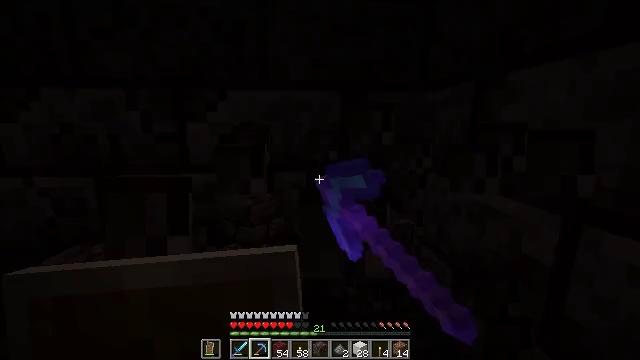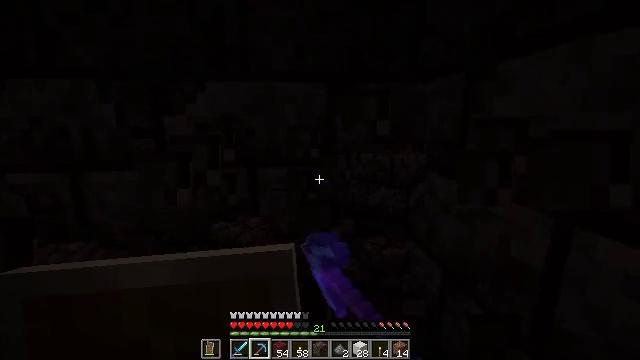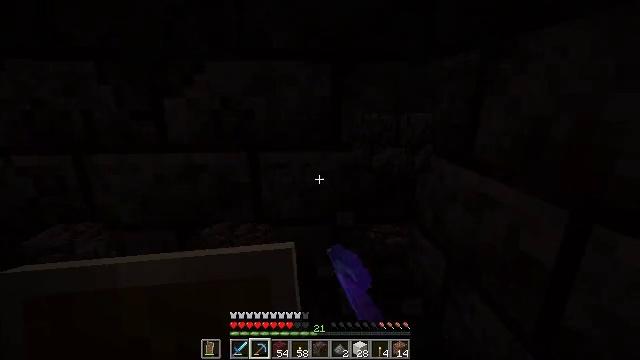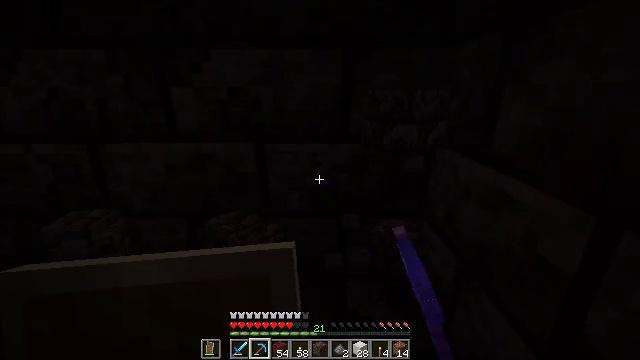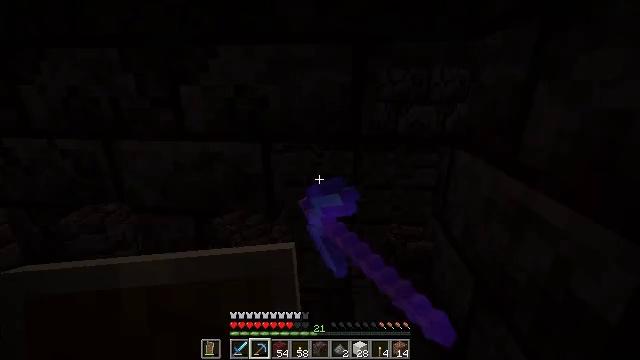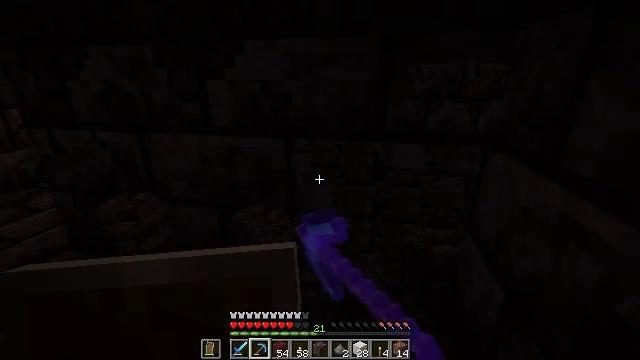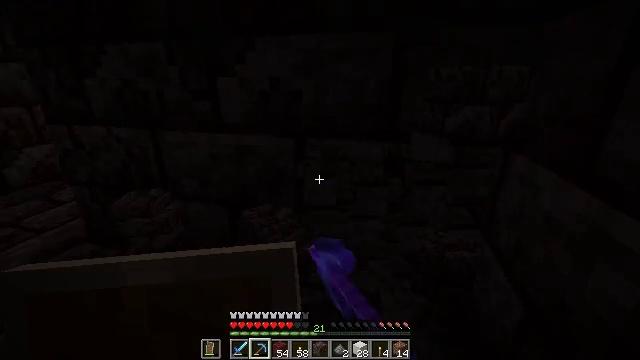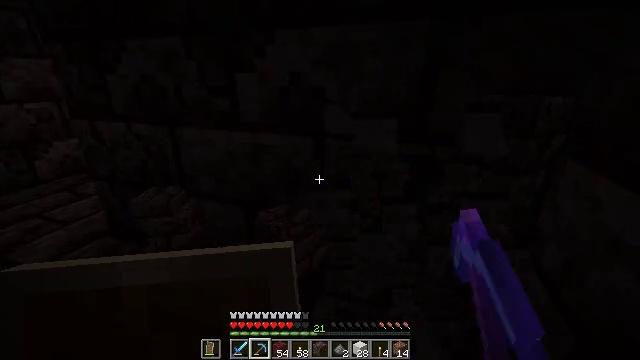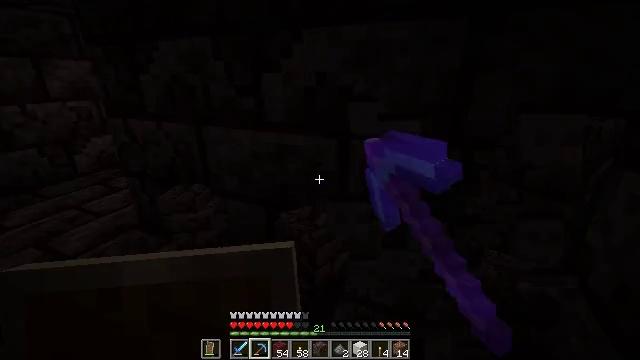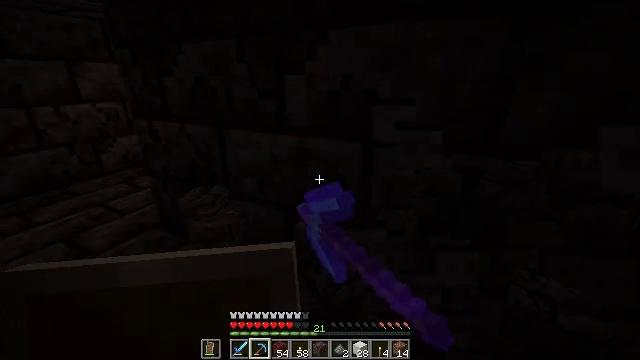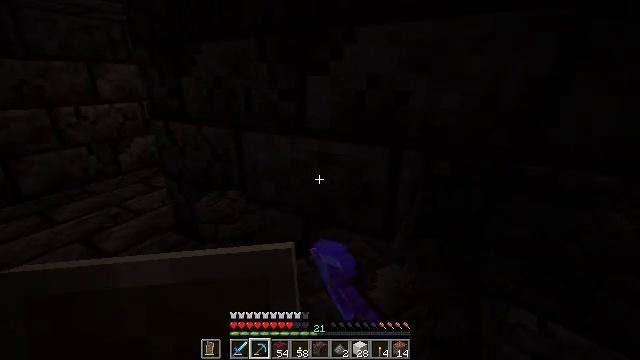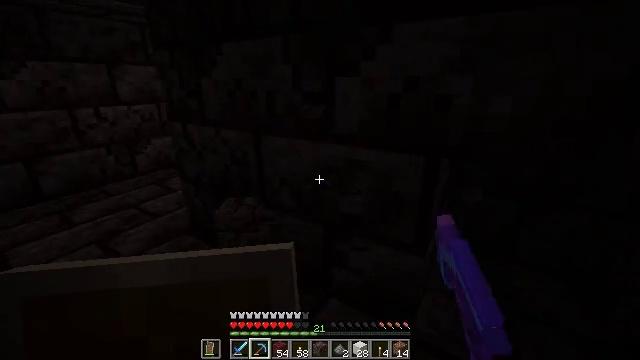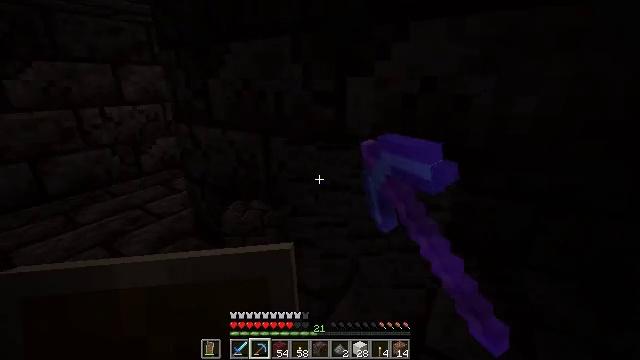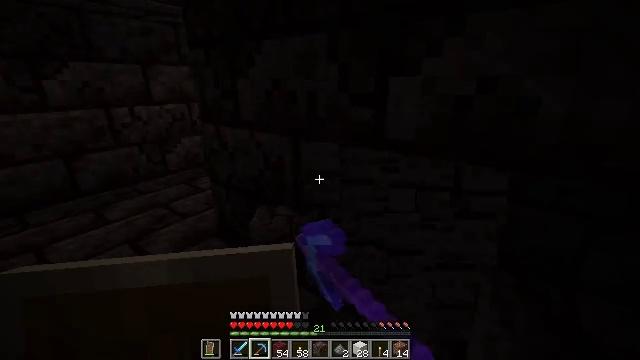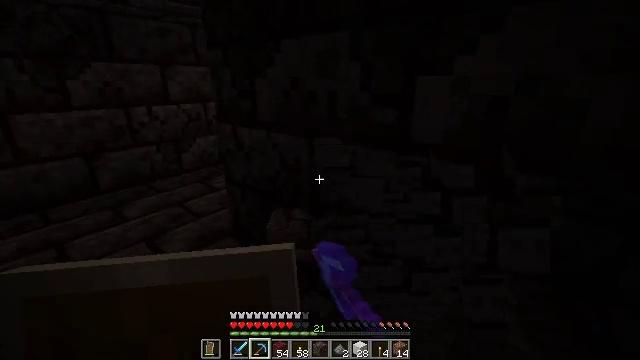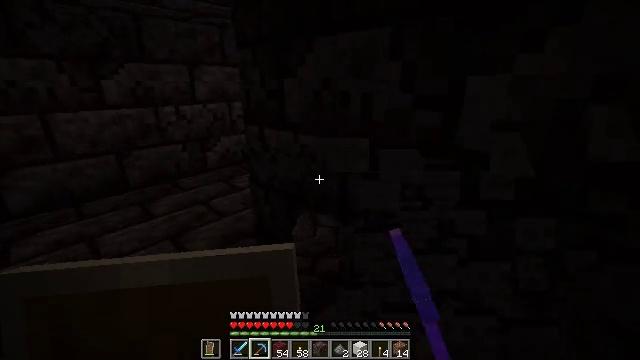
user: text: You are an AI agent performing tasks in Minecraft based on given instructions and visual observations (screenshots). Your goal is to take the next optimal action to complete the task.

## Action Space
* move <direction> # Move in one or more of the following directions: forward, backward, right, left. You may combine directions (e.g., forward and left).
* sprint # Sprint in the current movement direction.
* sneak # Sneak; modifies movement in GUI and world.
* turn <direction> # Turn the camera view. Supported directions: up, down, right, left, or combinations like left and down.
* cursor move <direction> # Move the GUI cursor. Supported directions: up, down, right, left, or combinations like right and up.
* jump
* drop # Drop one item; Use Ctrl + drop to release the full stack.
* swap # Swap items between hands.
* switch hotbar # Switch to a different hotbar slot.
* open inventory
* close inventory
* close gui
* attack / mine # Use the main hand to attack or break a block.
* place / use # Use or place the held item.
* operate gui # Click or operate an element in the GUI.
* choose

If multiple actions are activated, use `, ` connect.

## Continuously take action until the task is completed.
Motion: motion action
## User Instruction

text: Collect polished blackstone bricks by attacking them.
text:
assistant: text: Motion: move forward and move right, sneak, turn down, attack / mine
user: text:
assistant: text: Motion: move forward and move right, sneak, turn left and down, attack / mine
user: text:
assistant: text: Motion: move forward and move right, sneak, turn left and down, attack / mine
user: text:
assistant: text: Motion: move forward and move right, sneak, turn left, attack / mine
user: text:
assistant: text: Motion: move forward and move right, sneak, turn left, attack / mine
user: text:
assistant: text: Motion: move forward and move left, sneak, turn left, attack / mine
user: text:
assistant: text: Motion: move forward and move left, sneak, turn left, attack / mine
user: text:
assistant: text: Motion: move forward and move left, sneak, turn left, attack / mine
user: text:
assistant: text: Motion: move forward and move left, sneak, turn left, attack / mine
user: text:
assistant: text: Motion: move forward and move left, sneak, turn left, attack / mine
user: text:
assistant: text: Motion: move forward and move left, sneak, turn left, attack / mine
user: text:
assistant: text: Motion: move forward and move left, sneak, attack / mine
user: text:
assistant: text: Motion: move forward and move left, sneak, turn left, attack / mine
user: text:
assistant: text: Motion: move forward and move left, sneak, turn left, attack / mine
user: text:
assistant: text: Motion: move forward and move left, sneak, turn left, attack / mine
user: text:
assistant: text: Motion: move forward and move left, sneak, turn left, attack / mine
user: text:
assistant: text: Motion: sneak, attack / mine